Field crop: maize
Growth stage: 2
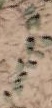
Species: convolvulus